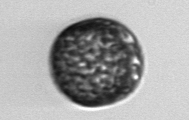
Label: Thalassiosira